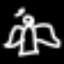
Label: angel